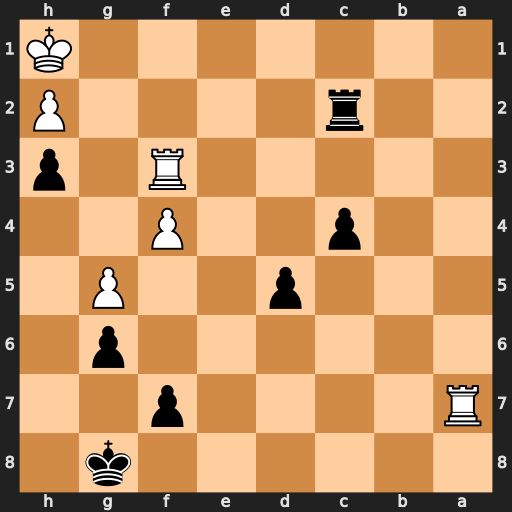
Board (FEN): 6k1/R4p2/6p1/3p2P1/2p2P2/5R1p/2r4P/7K
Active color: b
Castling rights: -
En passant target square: -
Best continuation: Rc1+ Rf1 Rxf1#